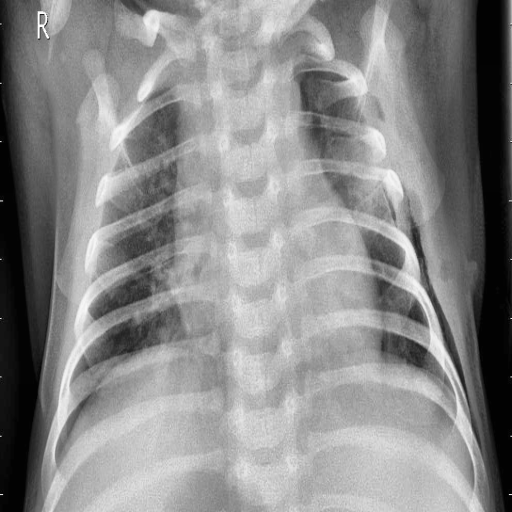
Finding: PNEUMONIA